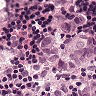
Metastatic tissue present: yes